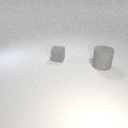
small gray rubber cube to the left of large gray rubber cylinder